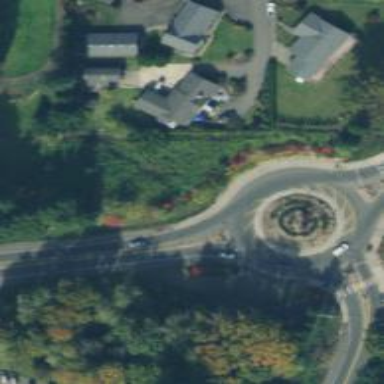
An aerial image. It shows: Secondary road with asphalt surface leading to roundabout junction.